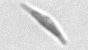
Label: pennate